Question: The coolbars on all Kepler RCP applications look just terrible. This a project created from scratch on Windows 8.
What is it with that thick black line sorrounding the coolbar?
Can it be style-hacked with CSS?
From my testing, it seems that it appears only when the perspective bar is present.

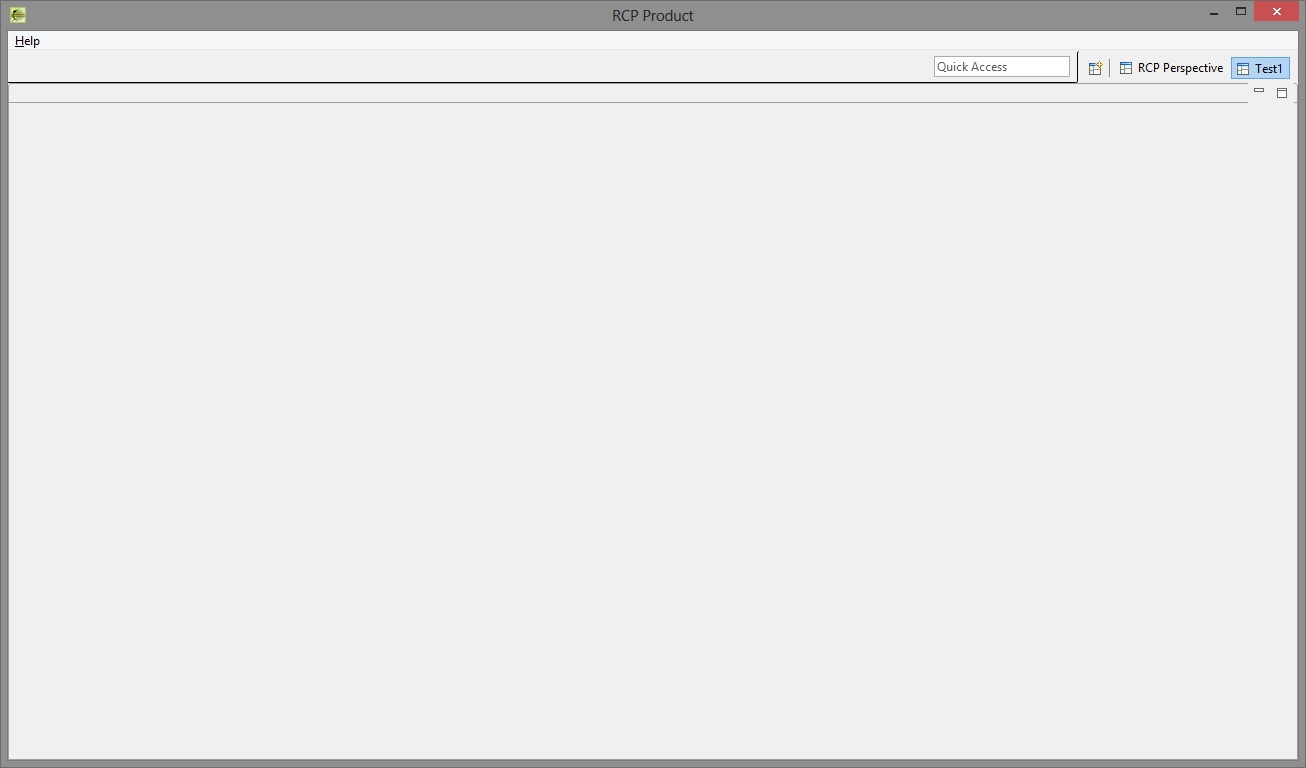
Answer: I think the CSS for this is the 'eclipse-perspective-keyline-color' in the '#PerspectiveSwitcher' selector.